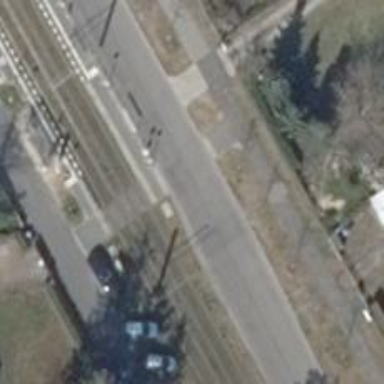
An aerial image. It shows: Uncontrolled tram railway crossing.